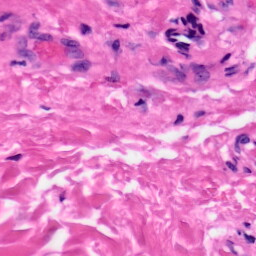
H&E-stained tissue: Skin